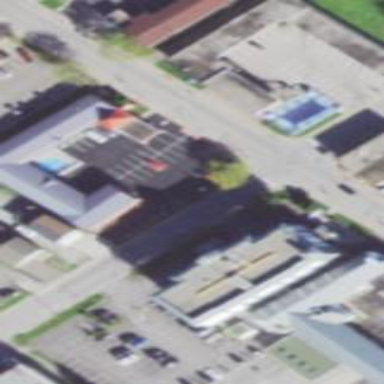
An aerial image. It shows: Building that is motel.